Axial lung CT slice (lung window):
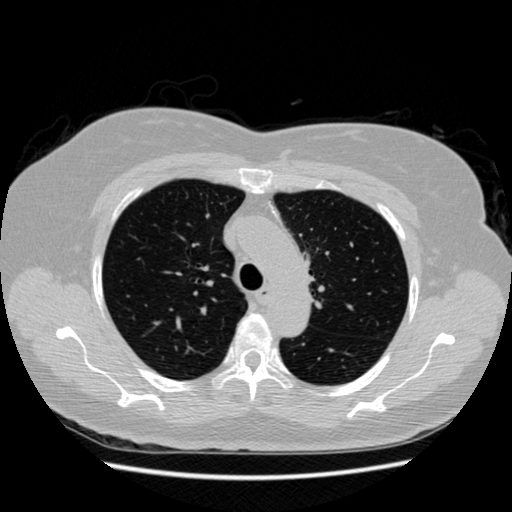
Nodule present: no